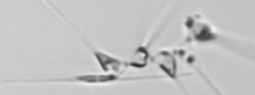
Label: Asterionellopsis_glacialis